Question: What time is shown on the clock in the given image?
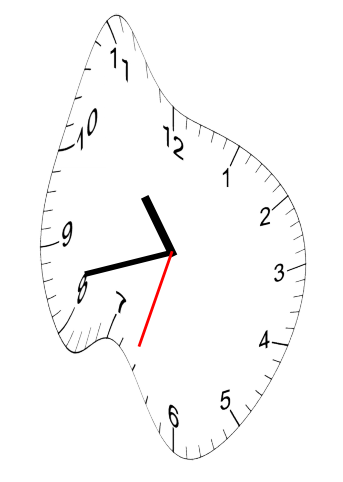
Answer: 10:42:33